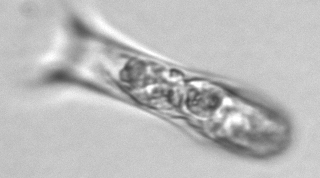
Label: Tintinnina